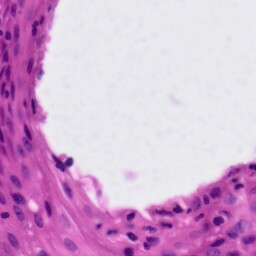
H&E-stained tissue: Tonsil